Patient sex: M
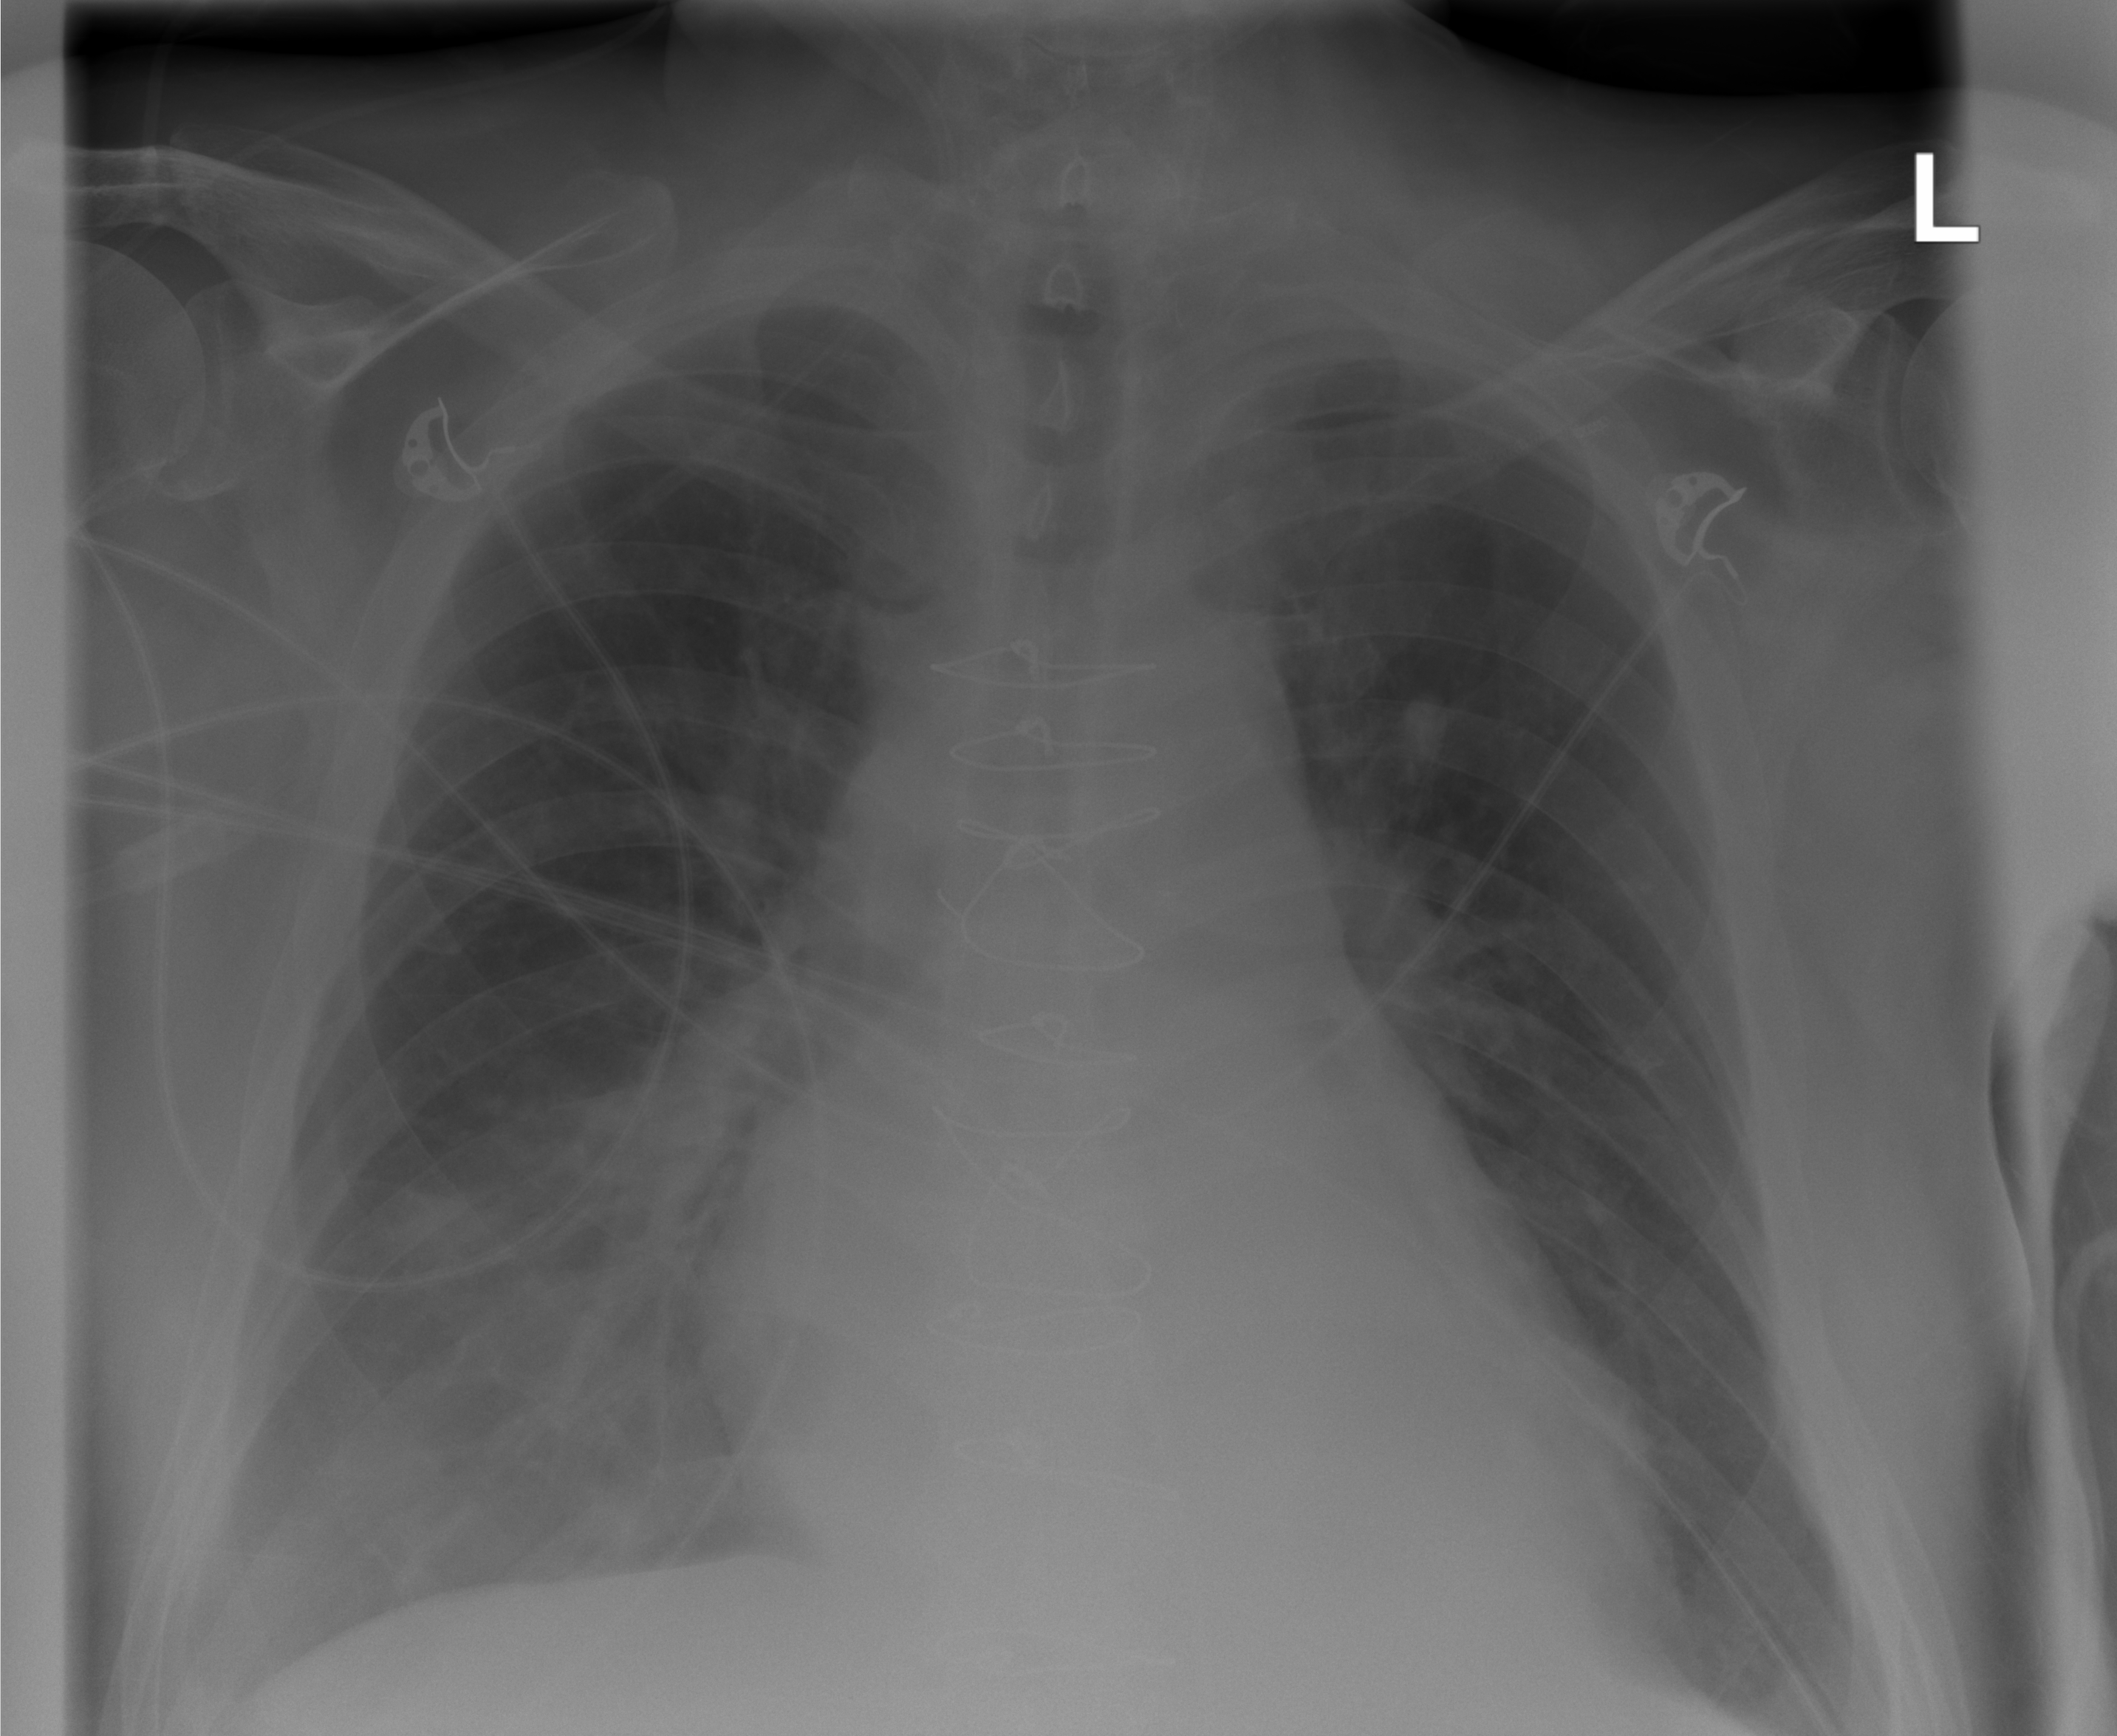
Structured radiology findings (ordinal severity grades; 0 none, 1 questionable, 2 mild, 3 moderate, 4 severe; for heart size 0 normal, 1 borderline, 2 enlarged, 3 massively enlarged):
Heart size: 2
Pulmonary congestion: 0
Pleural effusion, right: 2
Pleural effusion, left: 0
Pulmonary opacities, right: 2
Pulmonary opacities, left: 0
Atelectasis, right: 2
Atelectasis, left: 0